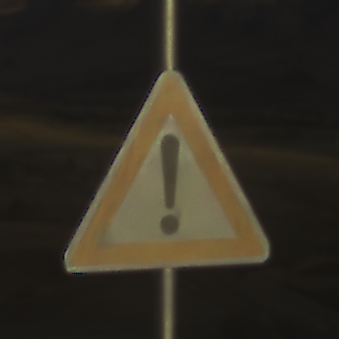
Verkehrszeichen: Gefahrenstelle
Umgebung: Outdoor, Nature
Tageszeit: SunriseSunset
Wetter: PartlyCloudy
Licht: Natural
Jahreszeit: NotSpecified
Kontrast: HighContrast